Aerial crown-view tile of a tropical tree (Barro Colorado Island, Panama), acquired 20250414:
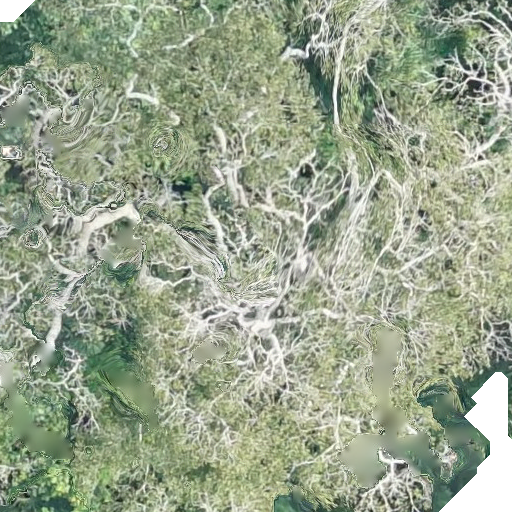
Species: Dipteryx oleifera
GBIF accepted scientific name: Dipteryx oleifera
Crown area: 767.434 m²